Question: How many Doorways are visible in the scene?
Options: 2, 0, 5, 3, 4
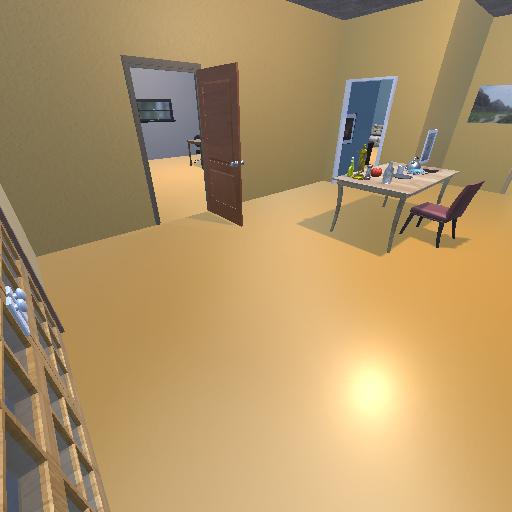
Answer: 2